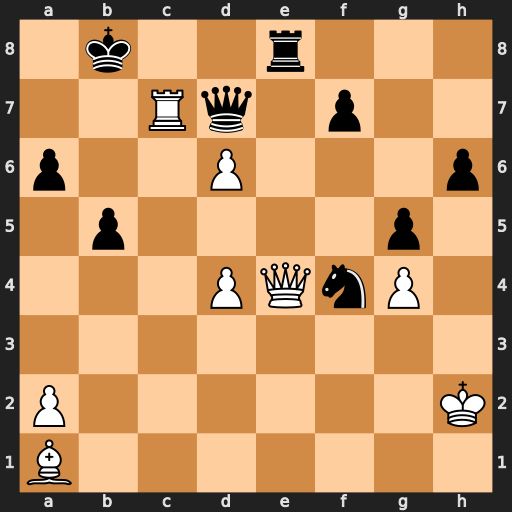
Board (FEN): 1k2r3/2Rq1p2/p2P3p/1p4p1/3PQnP1/8/P6K/B7
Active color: w
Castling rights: -
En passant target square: -
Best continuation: Qb7#